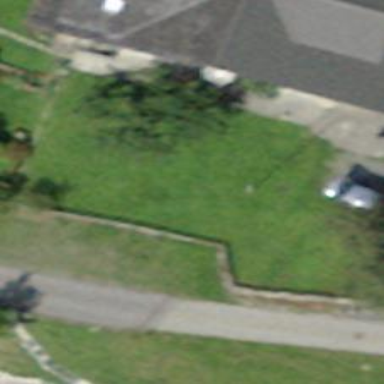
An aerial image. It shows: Garage.